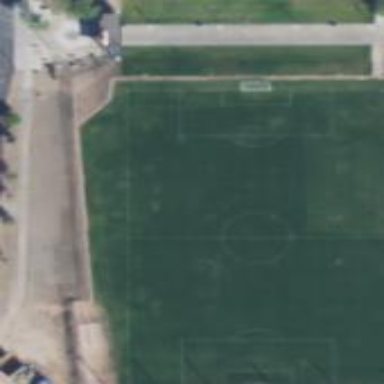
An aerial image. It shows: Soccer pitch designated for leisure and sports activities.